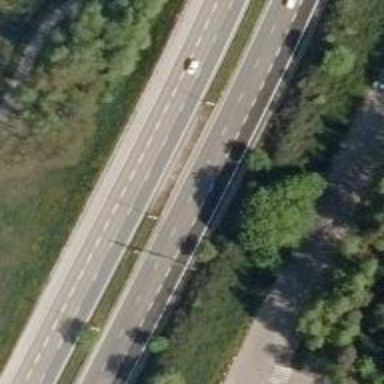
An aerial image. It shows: Motorway with asphalt surface and embankment.